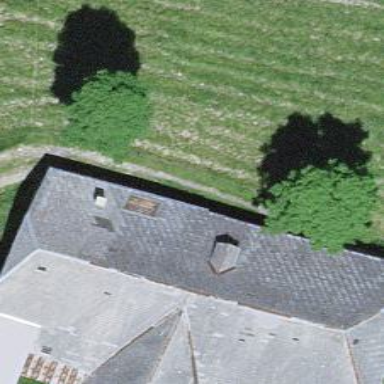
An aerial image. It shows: Farm building.